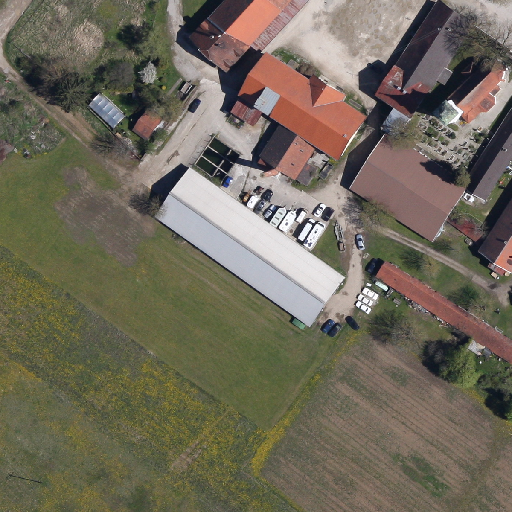
Referring expression: trailer